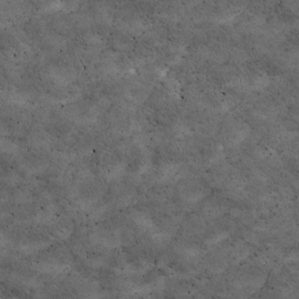
Label: non_frost